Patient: sex M, age 51
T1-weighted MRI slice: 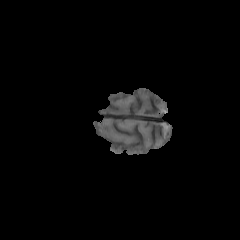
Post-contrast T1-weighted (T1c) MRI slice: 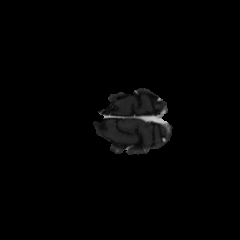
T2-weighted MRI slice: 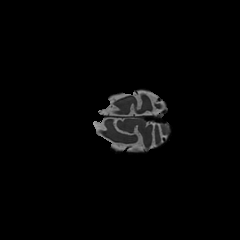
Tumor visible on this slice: no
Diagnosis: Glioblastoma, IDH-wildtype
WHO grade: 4